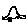
Label: car